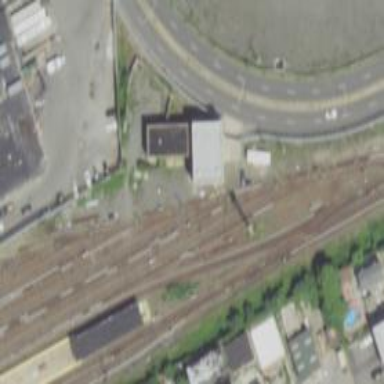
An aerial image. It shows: Yard area with electrified rail tracks.